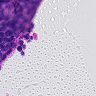
Metastatic tissue present: no